Interaction volume radius: 10 \u00c5
Interaction volume height: 15 \u00c5
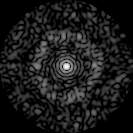
Disorder parameter: 0.8417